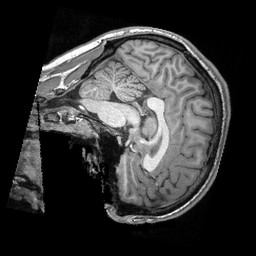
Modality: T1w
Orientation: sagittal
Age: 19
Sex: male